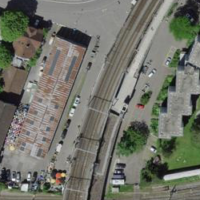
EUNIS habitat code: 57
Species observed at this site:
Saponaria ocymoides
Silybum marianum